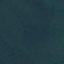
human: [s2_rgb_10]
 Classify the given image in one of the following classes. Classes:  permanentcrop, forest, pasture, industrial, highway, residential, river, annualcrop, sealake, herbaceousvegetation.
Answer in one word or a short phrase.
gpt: Forest